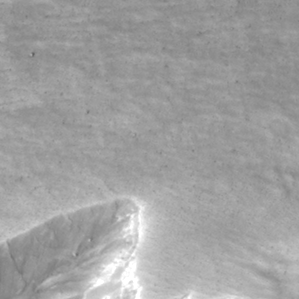
Label: non_frost